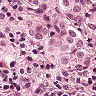
Metastatic tissue present: yes